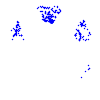
Particle: pion